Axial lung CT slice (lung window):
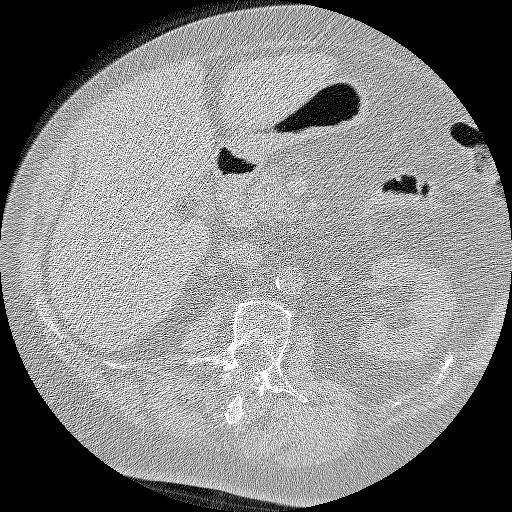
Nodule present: no